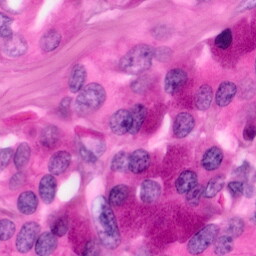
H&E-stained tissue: Pancreatic